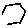
Label: hexagon